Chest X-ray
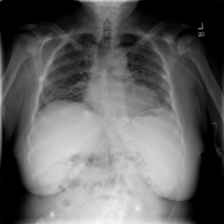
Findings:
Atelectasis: negative
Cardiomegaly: negative
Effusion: negative
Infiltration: positive
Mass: negative
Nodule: negative
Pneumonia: negative
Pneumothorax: negative
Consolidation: negative
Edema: negative
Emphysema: negative
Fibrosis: negative
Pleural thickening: negative
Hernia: negative